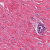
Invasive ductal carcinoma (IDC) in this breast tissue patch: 0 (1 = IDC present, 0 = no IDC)